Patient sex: F
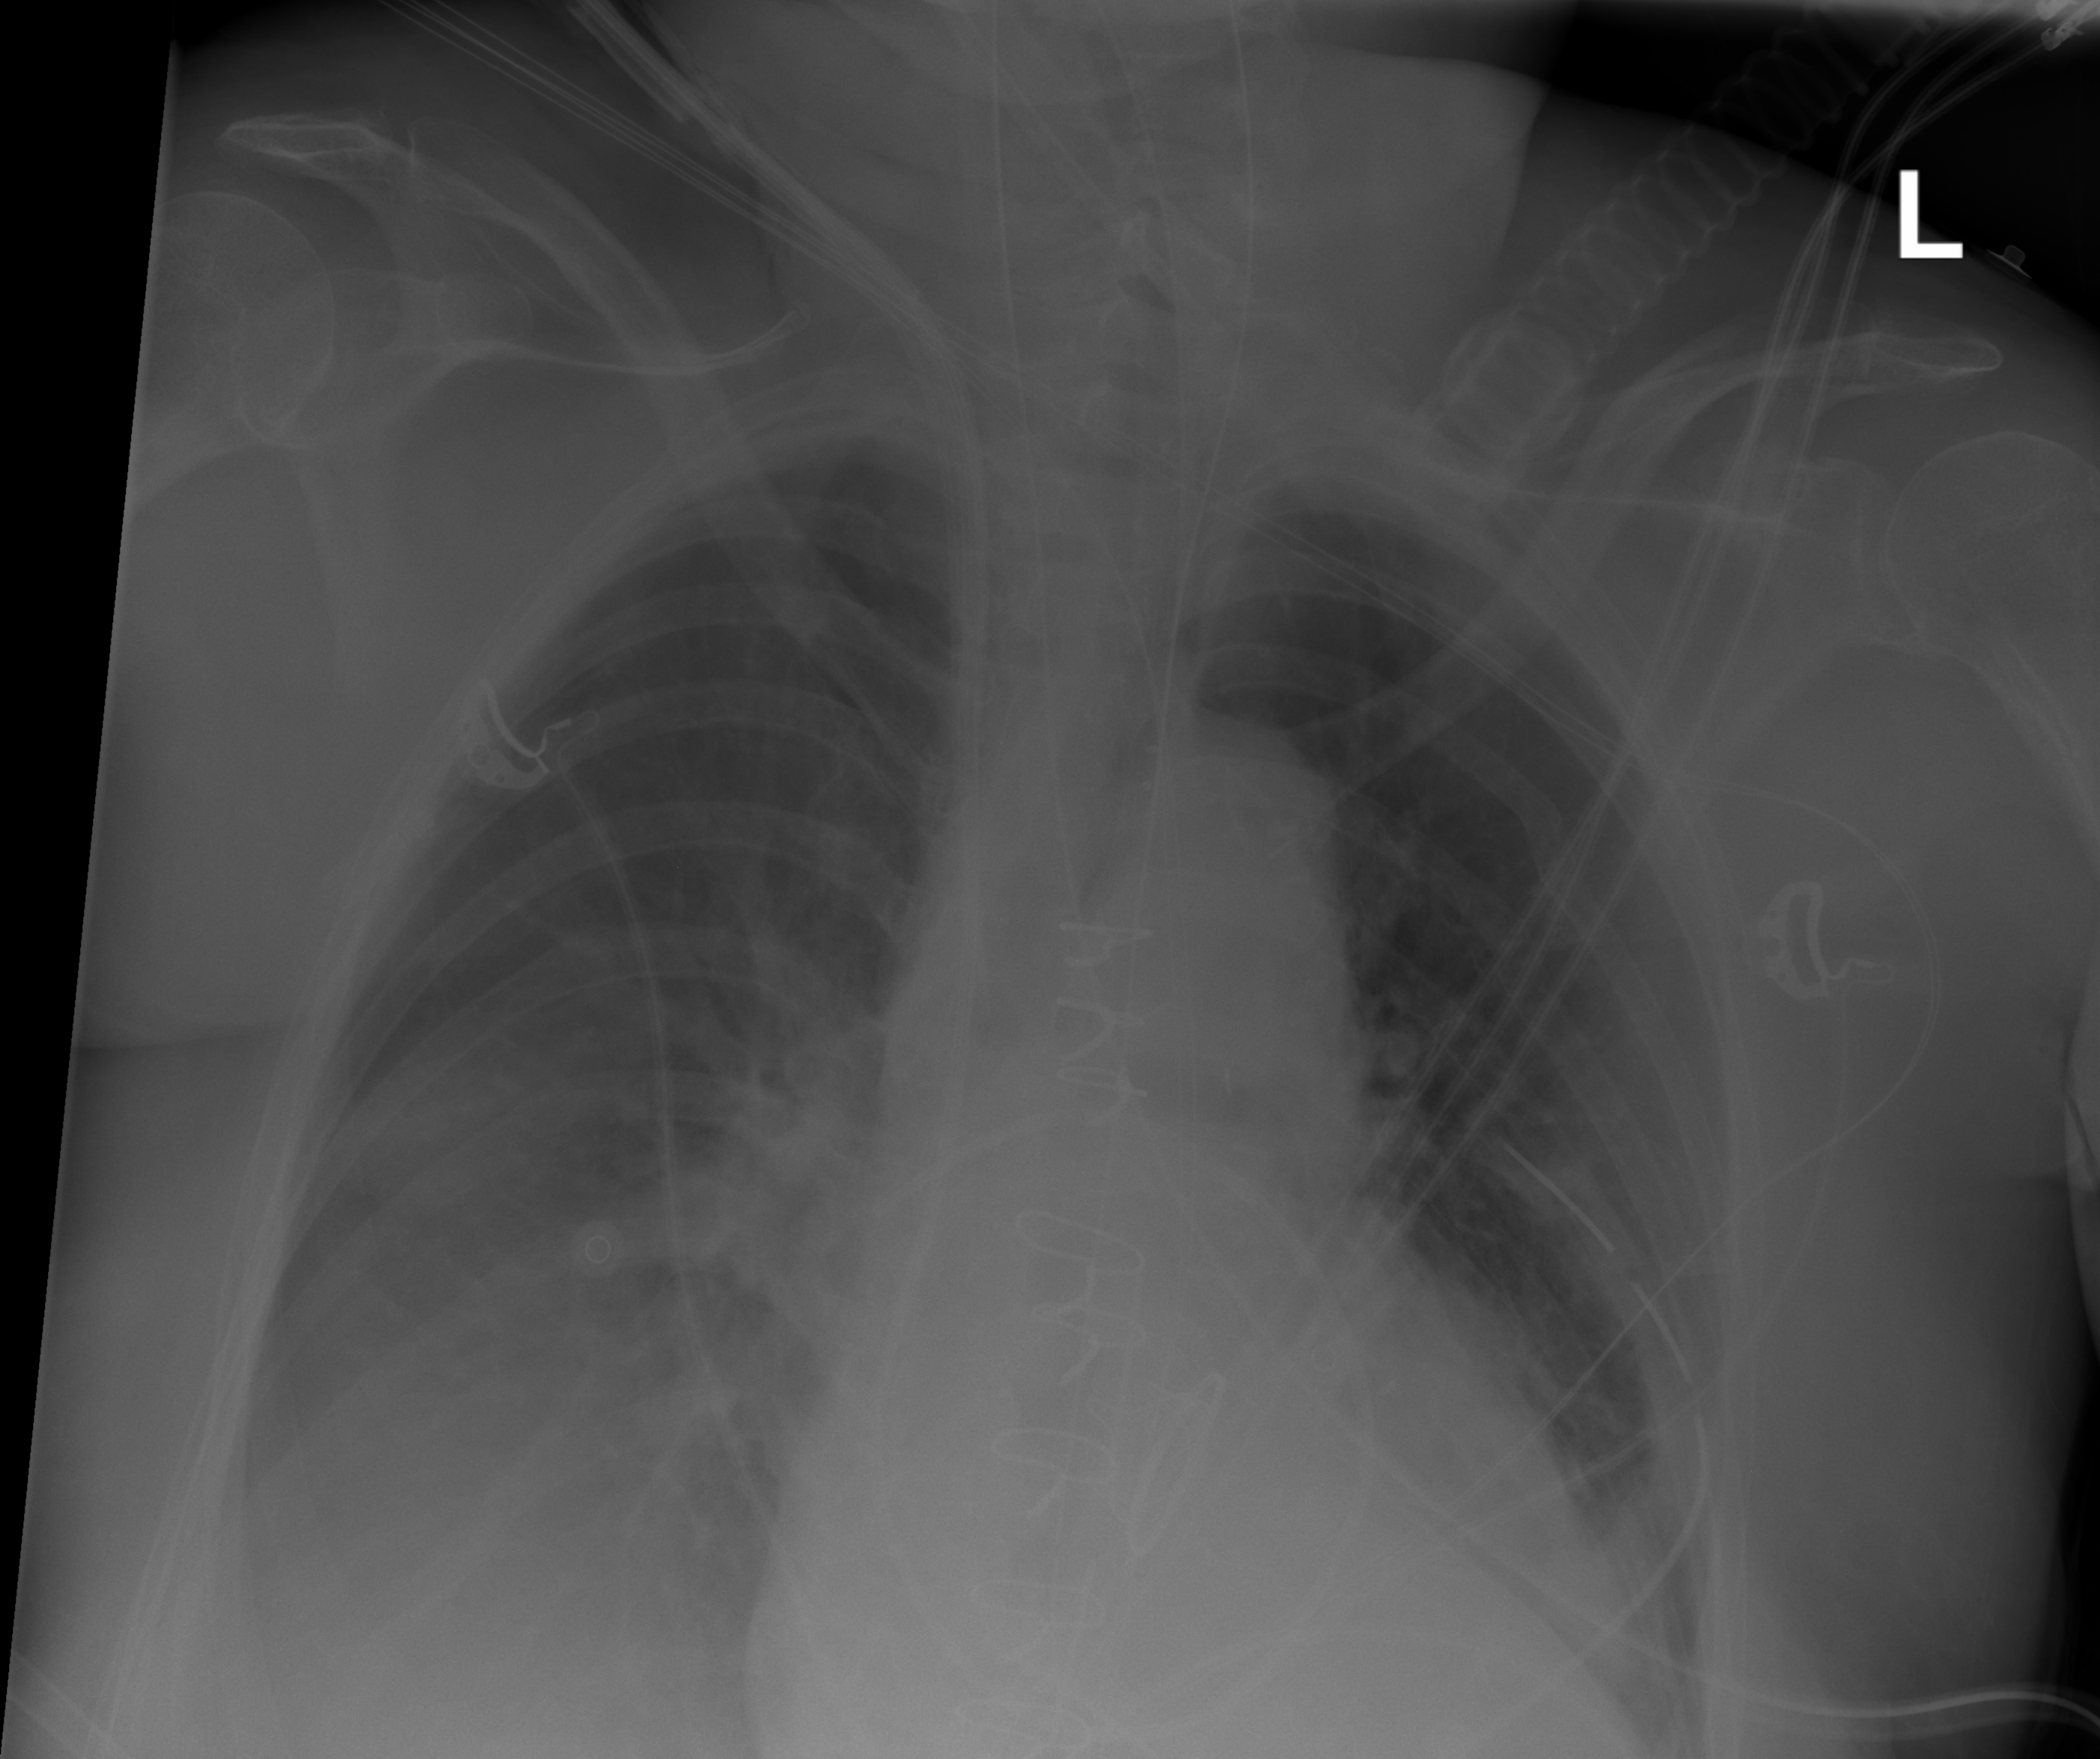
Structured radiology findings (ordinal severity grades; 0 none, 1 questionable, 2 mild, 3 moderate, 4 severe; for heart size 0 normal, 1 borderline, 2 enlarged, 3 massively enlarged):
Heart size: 2
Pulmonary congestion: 2
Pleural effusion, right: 2
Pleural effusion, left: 0
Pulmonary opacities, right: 0
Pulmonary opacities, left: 0
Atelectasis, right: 2
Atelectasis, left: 2